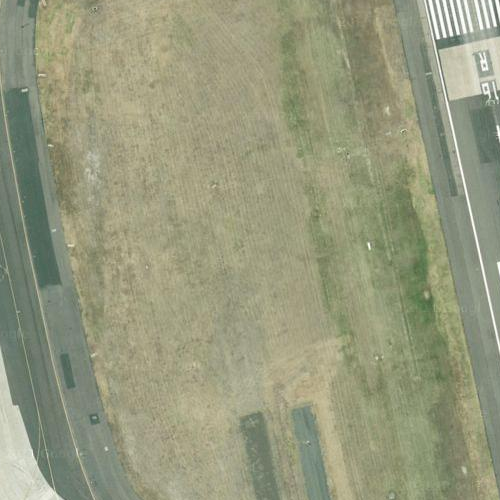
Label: sydney